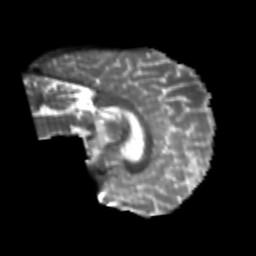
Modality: T2w
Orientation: sagittal
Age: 26
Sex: male
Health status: healthy
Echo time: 0.074 s